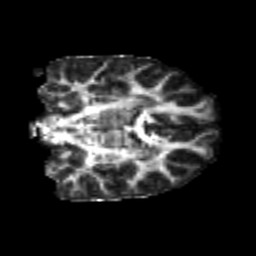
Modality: FA
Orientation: coronal
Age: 23
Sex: male
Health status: healthy
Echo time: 0.074 s